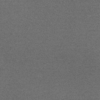
Label: dusty